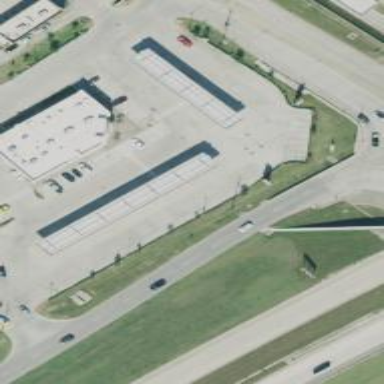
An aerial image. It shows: Fuel amenity located on the roof of building.